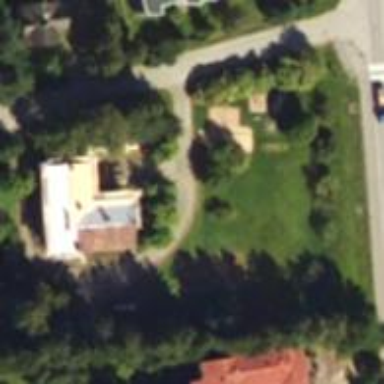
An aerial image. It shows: Community center.